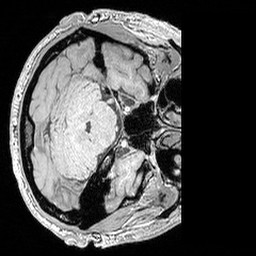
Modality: MP2RAGE
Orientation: axial
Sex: male
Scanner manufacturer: siemens
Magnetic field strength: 3 T
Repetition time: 5 s
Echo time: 0.00292 s